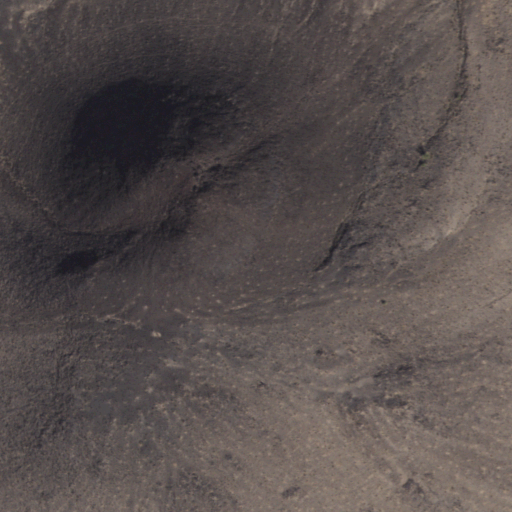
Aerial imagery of mountain in Arizona named Sentinel Peak containing shrub and barren land